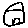
Label: house